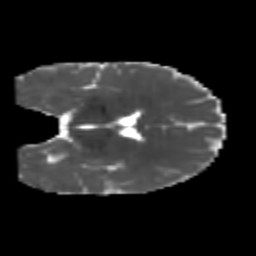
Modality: MD
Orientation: coronal
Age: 23
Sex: male
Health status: healthy